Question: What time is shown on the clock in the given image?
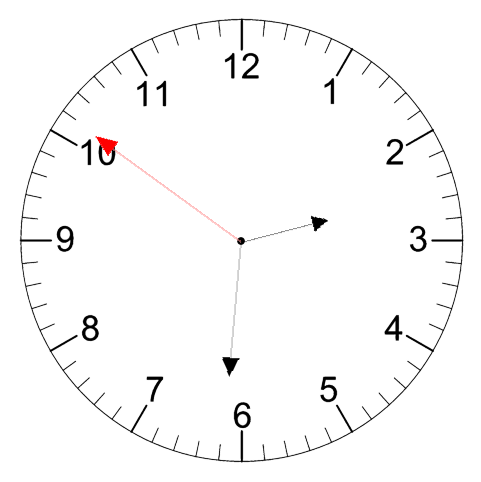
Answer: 02:30:51